Interaction volume radius: 10 \u00c5
Interaction volume height: 10 \u00c5
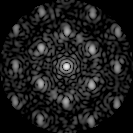
Disorder parameter: 0.4134